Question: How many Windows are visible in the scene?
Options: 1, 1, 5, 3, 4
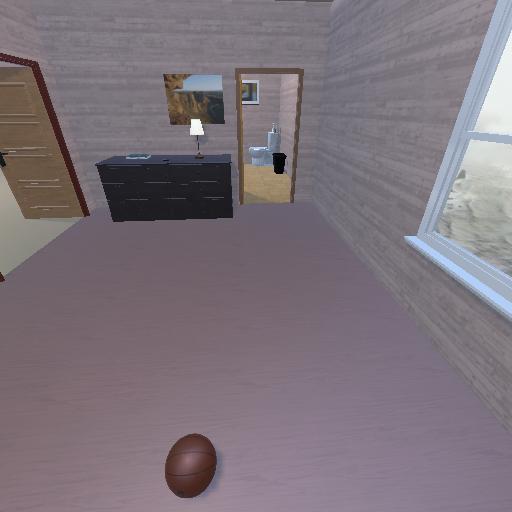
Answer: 1